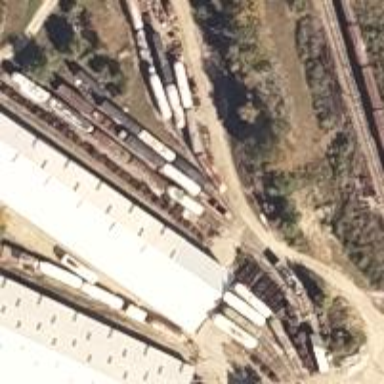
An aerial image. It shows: Tram railway passing through service yard.